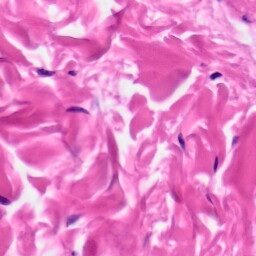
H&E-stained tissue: Skin